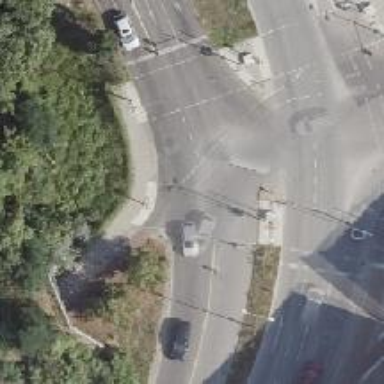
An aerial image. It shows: Asphalt footway with crossing equipped with traffic signals. The crossing includes pedestrian island.